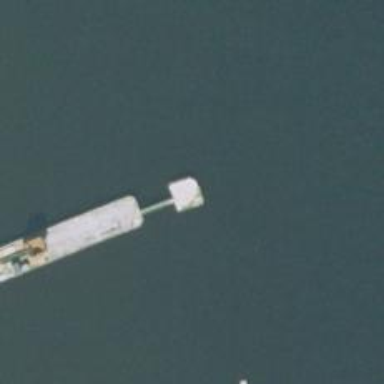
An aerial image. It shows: Man-made pier.